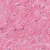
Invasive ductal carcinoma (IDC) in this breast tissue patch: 0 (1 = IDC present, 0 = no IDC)